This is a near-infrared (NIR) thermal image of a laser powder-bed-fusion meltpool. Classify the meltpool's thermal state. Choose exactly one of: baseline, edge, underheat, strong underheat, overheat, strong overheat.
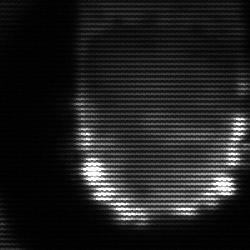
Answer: baseline